《九章算术》中记载了一种名为“刍甍（méng）”的五面体（如图），其中四边形 \(ABCD\) 为矩形，\(EF \parallel AB\)，若 \(AB = 3EF\)，\(\triangle ADE\) 和 \(\triangle BCF\) 都是正三角形，且 \(AD = EF\)，求异面直线 \(AE\) 与 \(CF\) 所成角的大小.

q\_fig1

【解答】
【详解】

fig1

如图，在 \(CD\) 上取一点 \(G\)，使得 \(CD = 3CG\)，
因为 \(EF \parallel AB\)，\(AB = 3EF\)，四边形 \(ABCD\) 为矩形，
所以 \(EF \parallel CD\)，\(EF = CG\)，故四边形 \(EFCG\) 为平行四边形，
所以 \(EG \parallel CF\)，
因此 \(\angle AEG\) 为异面直线 \(AE\) 与 \(CF\) 所成角或其补角.

设设 \(AB = 3x\)，所以 \(EF = x\)，\(AD = 2EF = 2x\)，

因为 \(\triangle ADE\) 和 \(\triangle BCF\) 都是正三角形，所以 \(AE = EG = 2x\)，

由 \(DG = 2x\)，所以 \(AG = 2\sqrt{2}x\)，

所以 \(AE^2 + EG^2 = AG^2\)，所以 \(AE \perp EG\)，

所以异面直线 \(AE\) 与 \(CF\) 所成角为 \(\frac{\pi}{2}\).
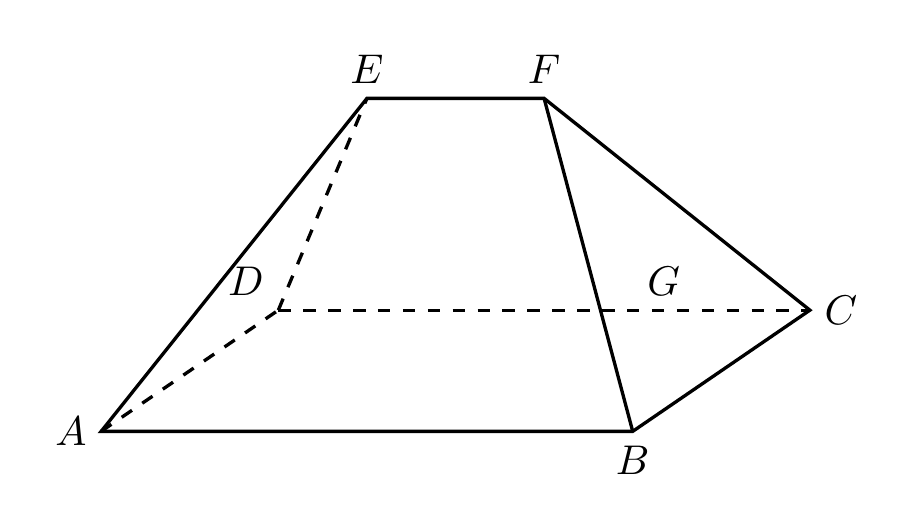
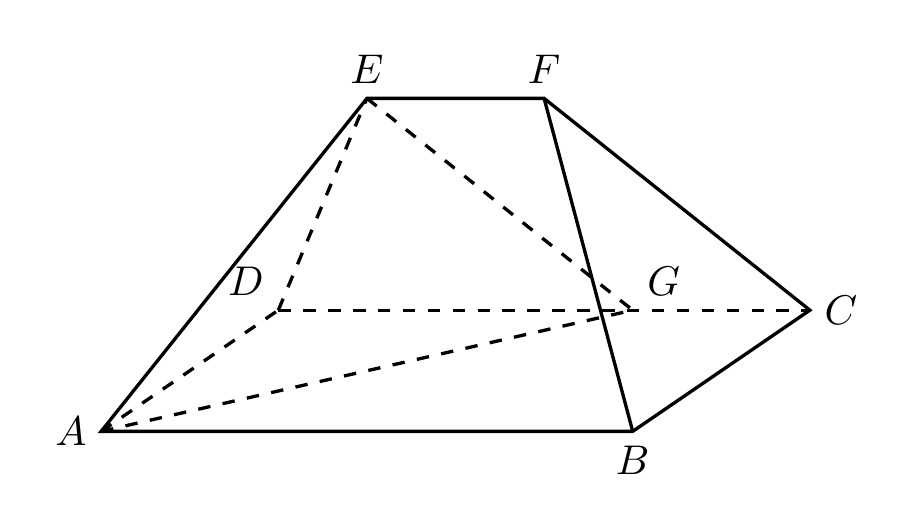